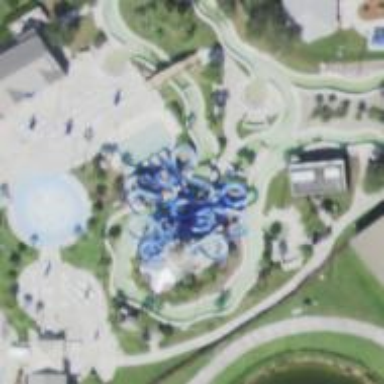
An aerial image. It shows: Water slide attraction.